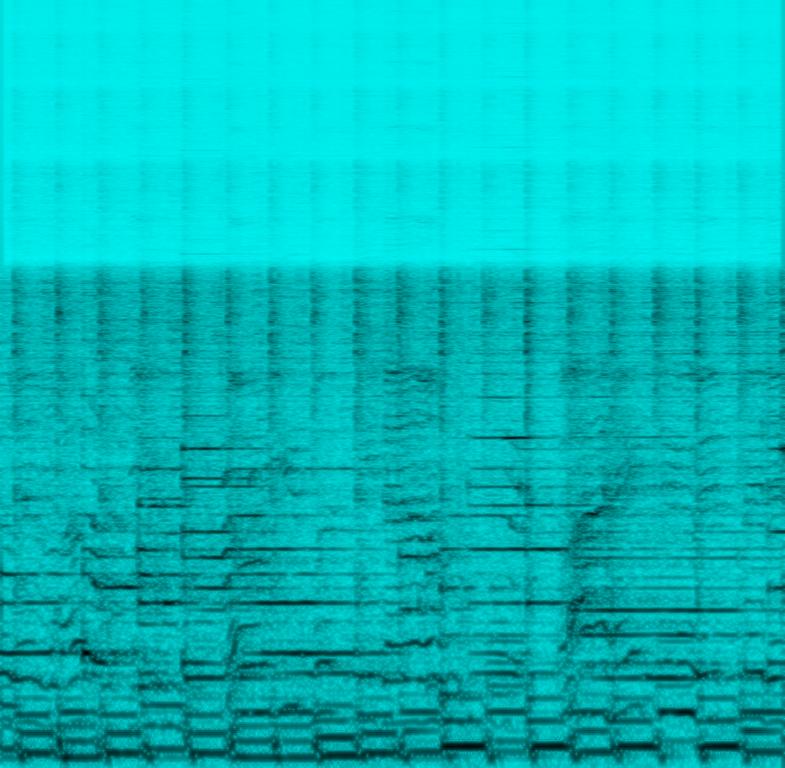
This is a bluesy country style song played on a lap steel guitar. There is a walking bassline, and slide guitar being played. The singer has a burly, calm voice. The song would be heard in an old school bar in Texas - which might be called a "saloon".